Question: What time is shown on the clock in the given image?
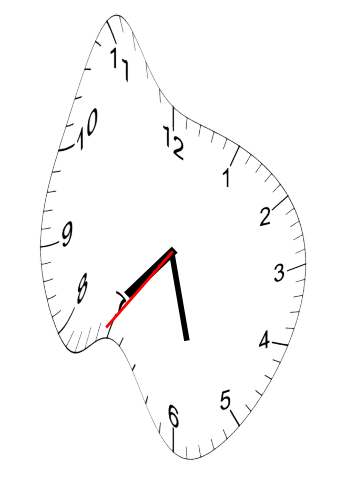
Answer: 07:27:36